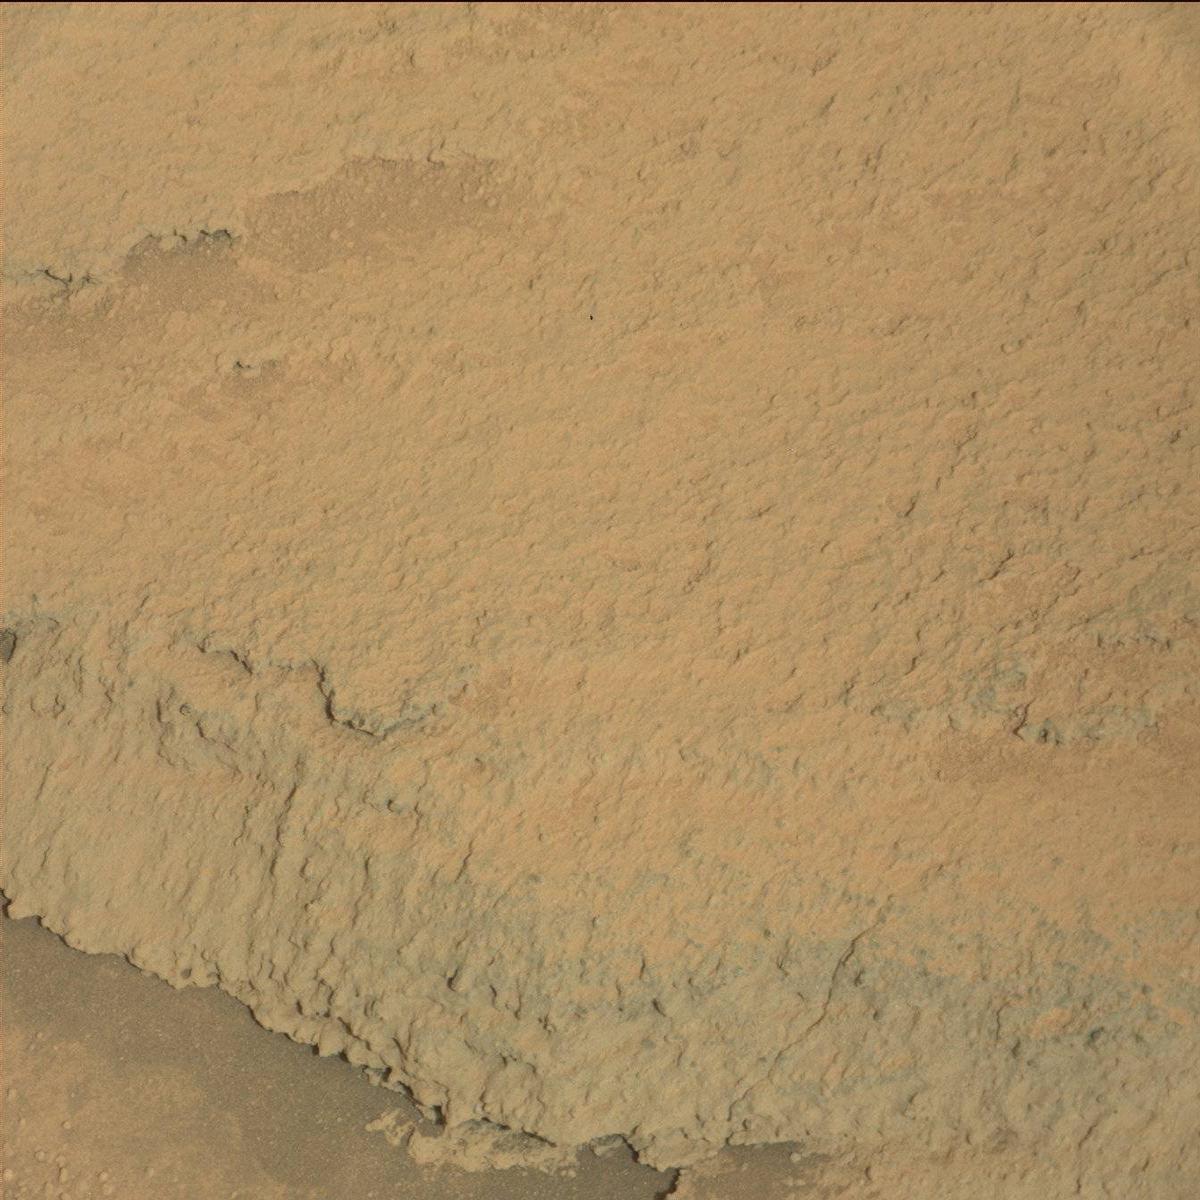
Terrain classes present: Bedrock, Sand / Soil